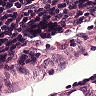
Metastatic tissue present: yes